Question: We are creating a WebApp using the AngularJS Seed as the project template. The are many controllers, directives, services, each in it's own js file.
- - -
I am unsure of what the typical dev-compile-test process is as I am new to the world of AngularJS and Javascript WebApps in general :-) My question is how to manage the app js files during development such that E2E tests are debuggable. This this is my current thinking;

1. Testacular watches the source files for continuous unit testing.
2. The index.html page always references the concatenated but non minfied js file.
3. Compilation must occur before the app can be run/e2e tested.
4. Build server will minify as part of it's activities.
Is this a reasonable approach? It it helps with clarification I'm using WebStorm, nodejs, etc.
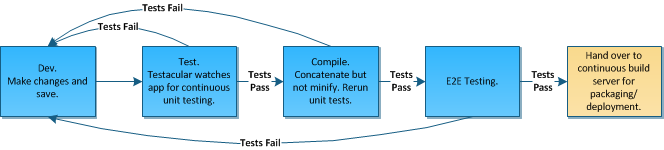
Answer: Thank you to all who offered suggestions, they all helped with my finding a solution. The flow diagram (more or less) describes a valid build process. The key here is that you need a build tool. The use of a build tool - in this case GruntJS - should be implemented to manage the sequencing of a number of tasks. The sequence will vary according to the goal and build tools allow you to reuse the tasks in a number of different scenarios.
In the case of AngularJS apps. Refer to angular-app on github;
<URL>
You will find a reference app for implementing an Angular app. It contains a build process implemented in Grunt for Continuous Test, Build and Release. More generally this reference app has been an excellent guide for implementing an highly manageable, understandable javascript project.